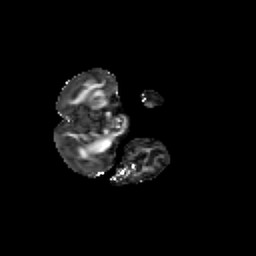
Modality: FA
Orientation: axial
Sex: female
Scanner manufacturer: siemens
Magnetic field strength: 3 T
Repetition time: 5 s
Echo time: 0.071 s